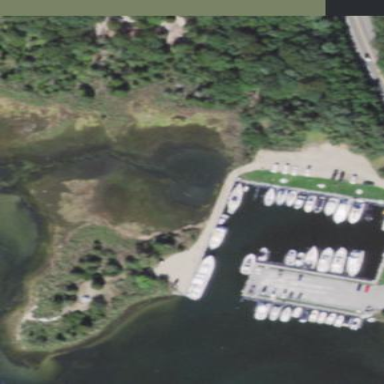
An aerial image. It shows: Marina on leisure land.